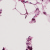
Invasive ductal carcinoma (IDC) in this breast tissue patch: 0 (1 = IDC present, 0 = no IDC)